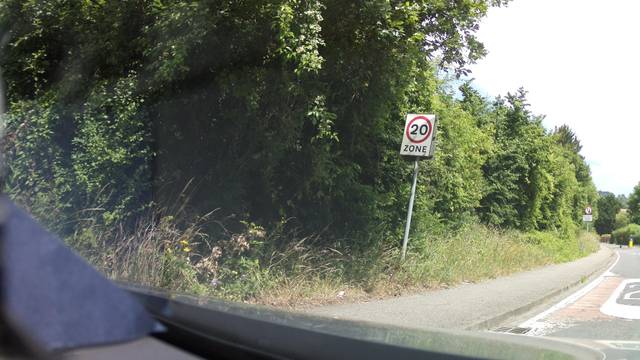
Region: United Kingdom
Coordinates: 51.3, 0.5405